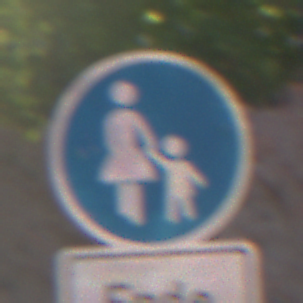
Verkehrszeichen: Gehweg
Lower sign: HinweisDurchVerbaleAngabe2
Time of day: MorningAfternoon
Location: Outdoor (Suburban)
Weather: PartlyCloudy
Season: NotSpecified
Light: Natural